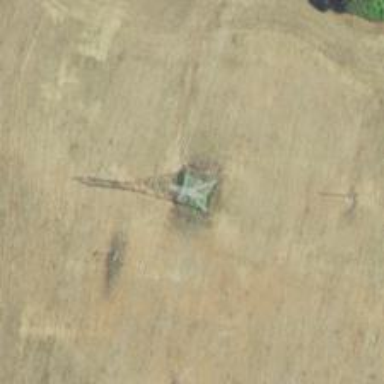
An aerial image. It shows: Lattice structure tower.